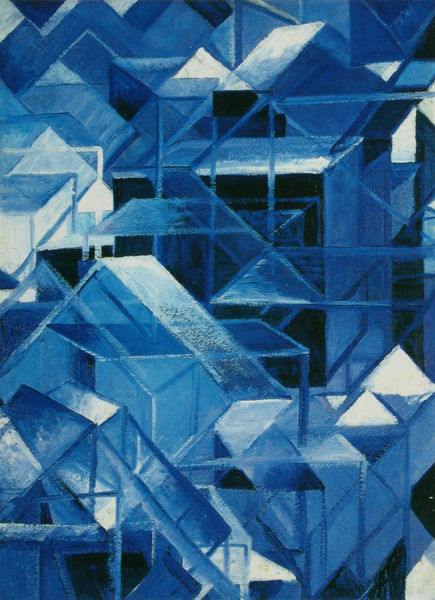
Titel: Kristall
Künstler: Michail Matjuschin
Standort: Moskau
Institution: Tretjakow-Galerie
Schlagwörter: blau, dunkel, schatten, weiß, dreieck, komposition, kubismus, kubistisch, glas, hell, licht, schwarz, gebäude, schnee, spitze, kalt, spiegelung, spitzen, rechts, perspektive, abstrakt, flächen, modern, farbe, formen, linien, tiefe, transparent, oben, rechtecke, unten, futurismus, gerüst, eckig, rechteck, links, futuristisch, linie, form, würfel, ecken, quadrate, geometrisch, raute, zacken, zickzack, quader, kristall, kühl, pyramide, dreiecke, geometrie, quadrat, viereck, vierecke, kuben, konstrukt, aufbau, winkel, kubus, exakt, geometrische formen, räumlich, konstruktiv, odern, wuadrate, akurat, dreeick